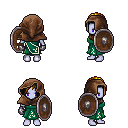
a pixel art fantasy rpg character, female body template, dark elf, purple skin, sash dress, white pants, blonde parted hairstyle, cloth hood, metal gloves, shield, four views (front, back, left, right), 2x2 character sprite sheet, small pixel art, hard edges, no anti-aliasing